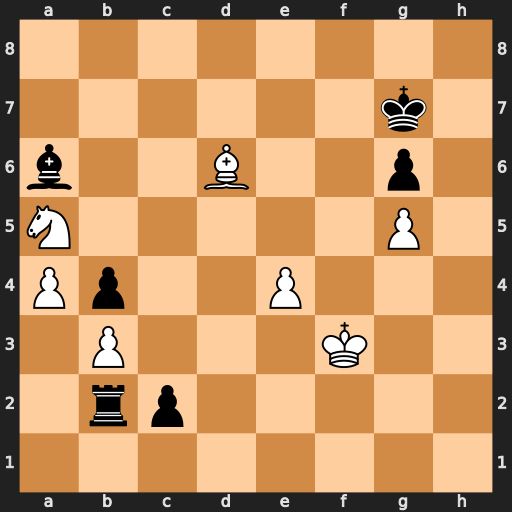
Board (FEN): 8/6k1/b2B2p1/N5P1/Pp2P3/1P3K2/1rp5/8
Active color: w
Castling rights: -
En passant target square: -
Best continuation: Be5+ Kf8 Bxb2